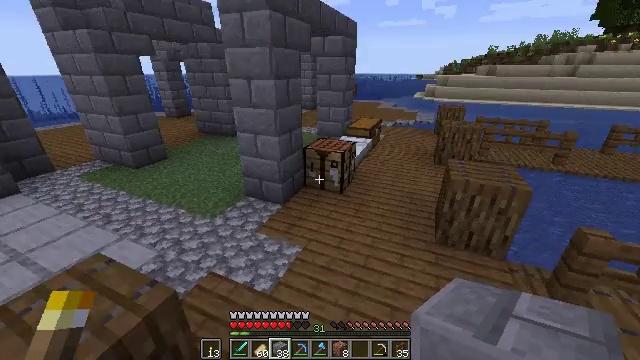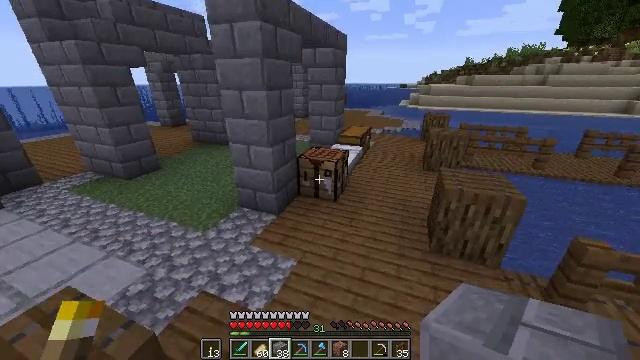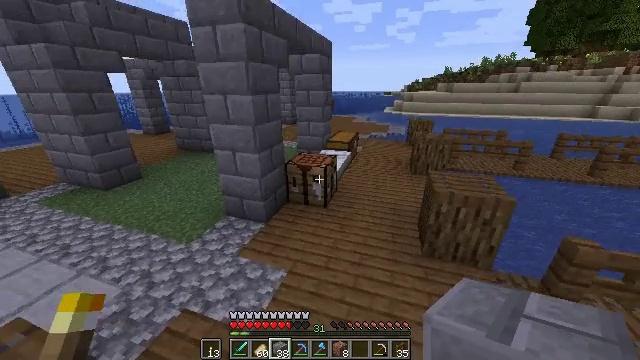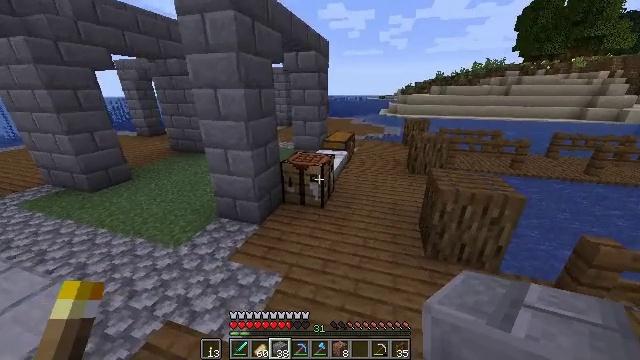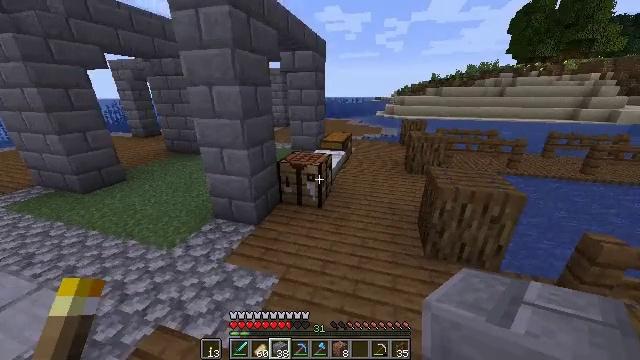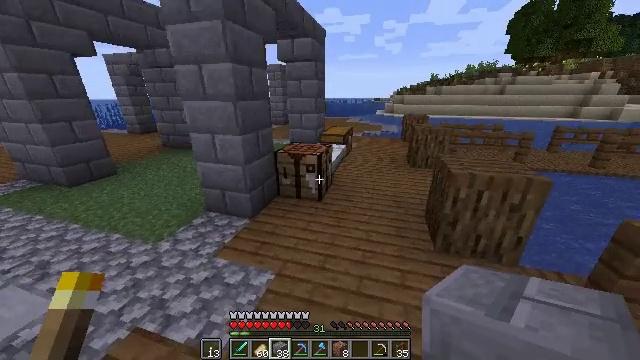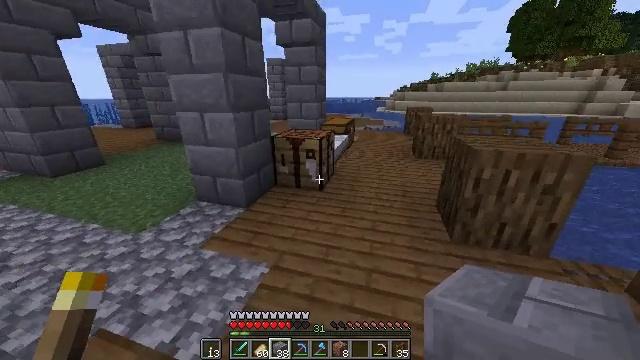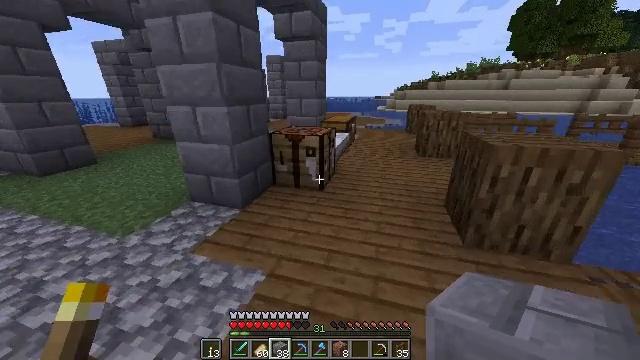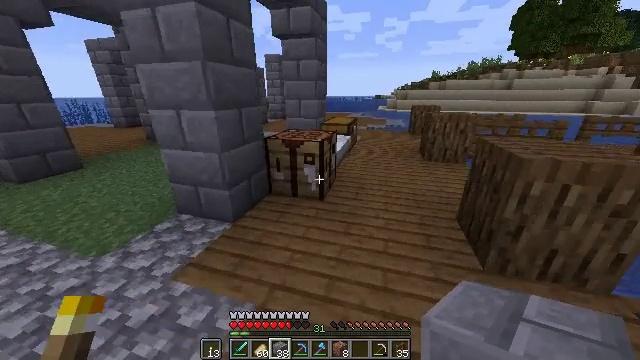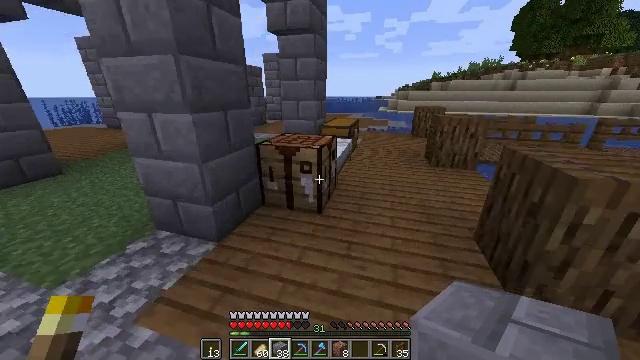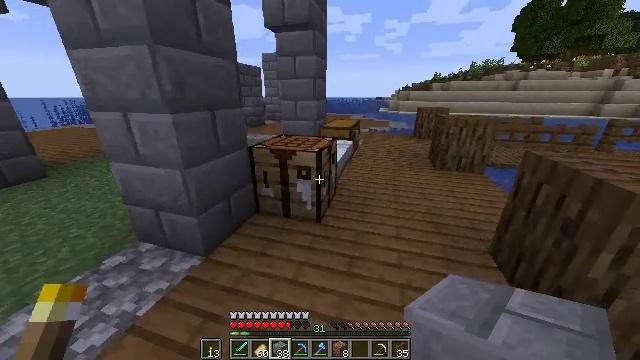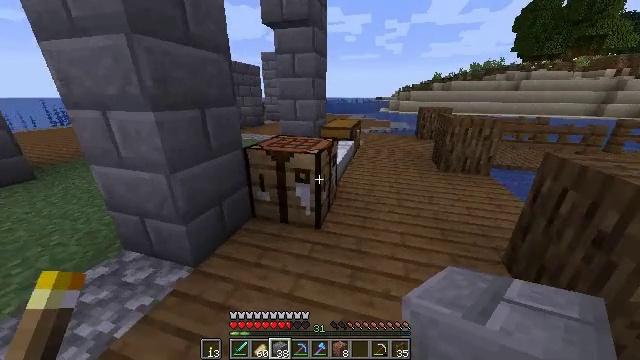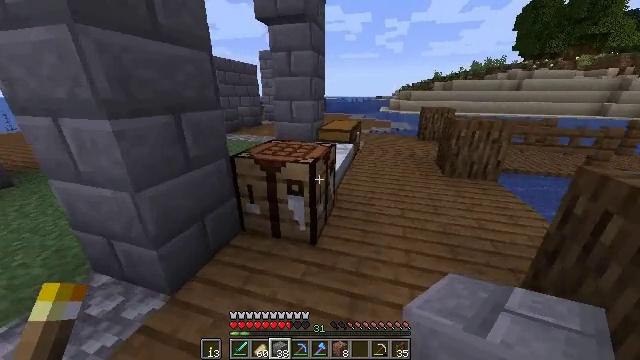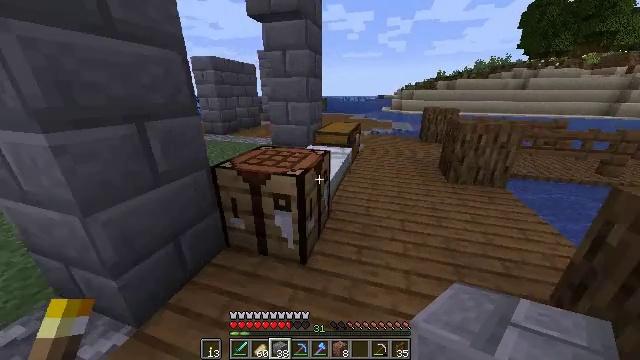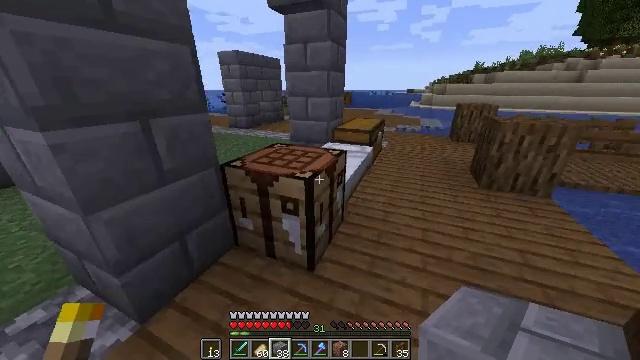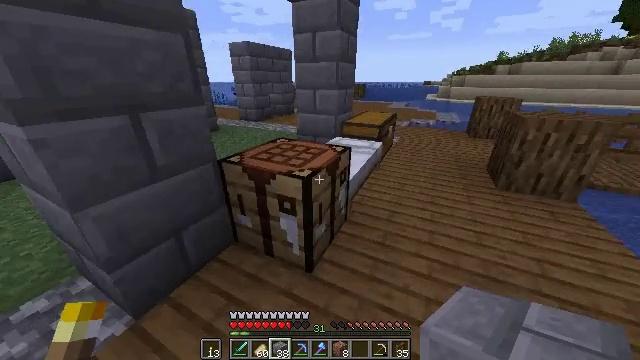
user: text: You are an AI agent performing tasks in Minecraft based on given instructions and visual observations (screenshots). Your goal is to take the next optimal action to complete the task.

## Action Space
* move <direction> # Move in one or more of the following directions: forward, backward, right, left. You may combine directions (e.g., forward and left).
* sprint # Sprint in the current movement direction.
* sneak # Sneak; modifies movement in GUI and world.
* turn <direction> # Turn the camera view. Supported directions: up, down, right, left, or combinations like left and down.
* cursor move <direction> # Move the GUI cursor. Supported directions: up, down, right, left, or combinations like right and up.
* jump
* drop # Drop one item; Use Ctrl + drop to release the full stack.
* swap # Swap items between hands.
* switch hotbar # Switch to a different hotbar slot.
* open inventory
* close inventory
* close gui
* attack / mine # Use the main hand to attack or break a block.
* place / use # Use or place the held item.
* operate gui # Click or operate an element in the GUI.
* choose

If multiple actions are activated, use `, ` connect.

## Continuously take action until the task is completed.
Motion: motion action
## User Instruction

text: Make stone brick stairs with stone bricks.
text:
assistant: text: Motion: move forward, sprint, turn right
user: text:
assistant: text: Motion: move forward, sprint, turn right and up
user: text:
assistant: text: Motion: move forward, turn right
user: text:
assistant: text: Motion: move forward, sprint
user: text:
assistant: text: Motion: move forward, sprint
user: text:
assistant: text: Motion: move forward, sprint
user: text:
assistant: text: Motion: move forward, sprint
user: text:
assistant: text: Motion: move forward
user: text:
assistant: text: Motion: move forward
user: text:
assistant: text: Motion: move forward
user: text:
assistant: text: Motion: move forward
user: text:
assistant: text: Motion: move forward and move right
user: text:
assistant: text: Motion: move forward and move right
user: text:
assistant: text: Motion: move forward and move right, turn left and down
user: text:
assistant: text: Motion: turn left and down
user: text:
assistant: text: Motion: turn left
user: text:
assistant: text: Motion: use / place
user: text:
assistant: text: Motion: use / place
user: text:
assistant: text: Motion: use / place
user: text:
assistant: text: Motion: use / place
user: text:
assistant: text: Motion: no_op
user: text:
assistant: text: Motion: open gui
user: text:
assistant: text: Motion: no_op
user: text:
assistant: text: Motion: no_op
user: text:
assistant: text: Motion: no_op
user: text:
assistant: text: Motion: cursor move right
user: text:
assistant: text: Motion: cursor move right and down
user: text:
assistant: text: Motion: cursor move right
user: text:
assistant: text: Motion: cursor move right
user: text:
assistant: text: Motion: cursor move right